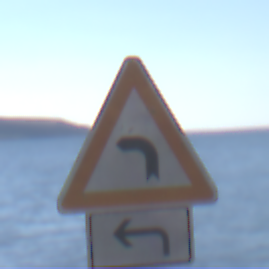
Verkehrszeichen: KurveLinks
Zusatzzeichen unten: RichtungsangabeDurchPfeile2
Umgebung: Outdoor, Nature
Tageszeit: MorningAfternoon
Wetter: Clear
Licht: Natural
Jahreszeit: NotSpecified
Kontrast: HighContrast